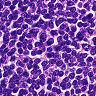
Metastatic tissue present: no